Here is the continuous-wavelet rendering of a rotor kit's vibration signal. Diagnose the rotating machine from this image, choosing from: normal, misalignment, unbalance, looseness.
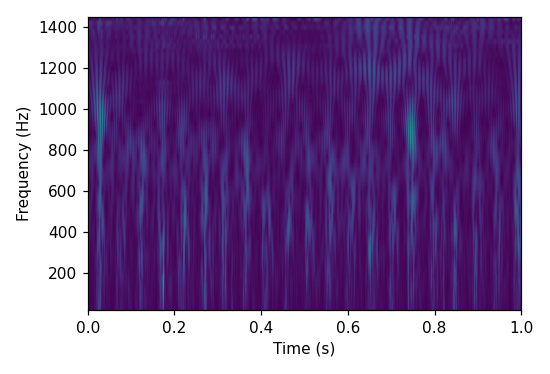
Answer: looseness